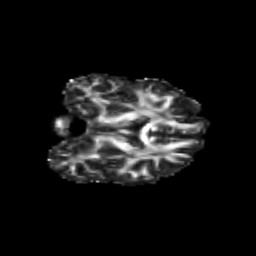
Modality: FA
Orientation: coronal
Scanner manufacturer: siemens
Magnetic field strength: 3 T
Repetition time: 9.2 s
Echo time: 0.084 s